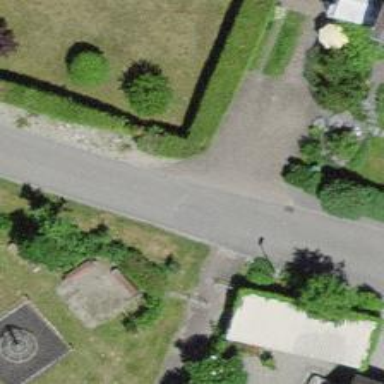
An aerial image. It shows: Asphalt road in residential area.